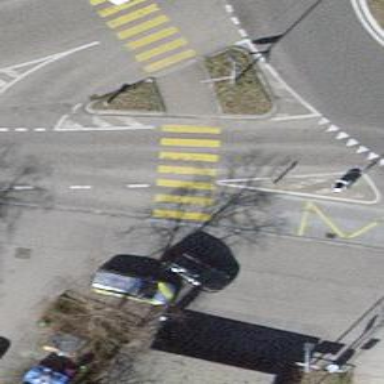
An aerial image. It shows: Uncontrolled zebra crossing with zebra markings.